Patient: sex F, age 56
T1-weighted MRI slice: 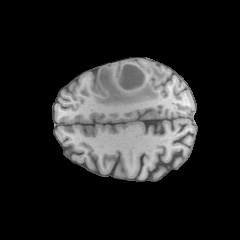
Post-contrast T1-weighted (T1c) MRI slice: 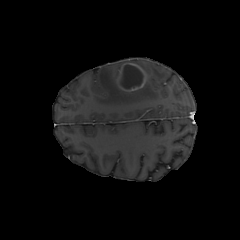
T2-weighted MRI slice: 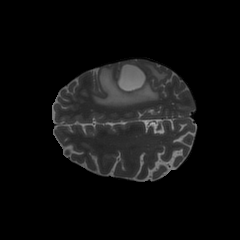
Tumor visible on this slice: yes
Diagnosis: Glioblastoma, IDH-wildtype
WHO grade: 4